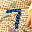
Label: 7